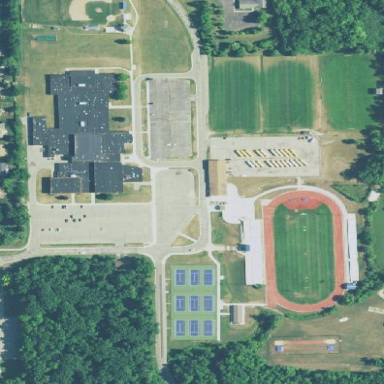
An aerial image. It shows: School.